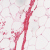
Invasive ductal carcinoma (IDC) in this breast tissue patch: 0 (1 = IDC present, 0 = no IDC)